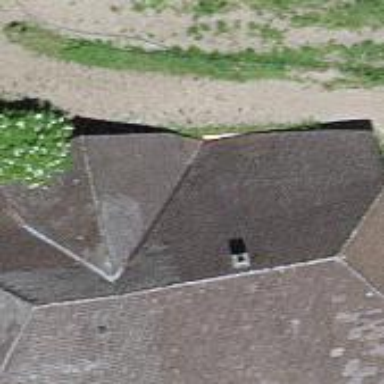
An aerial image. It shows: Farm building.